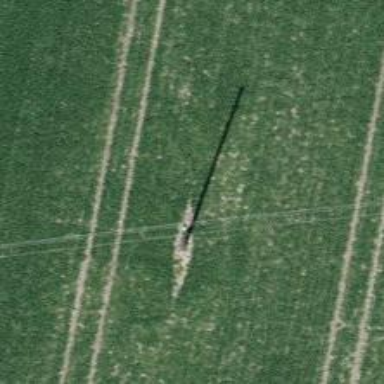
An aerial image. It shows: Minor power line.